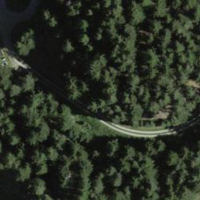
EUNIS habitat code: 43
Species observed at this site:
Petasites albus